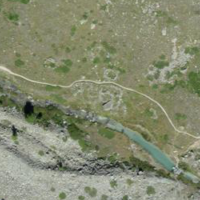
EUNIS habitat code: 48
Species observed at this site:
Ficedula hypoleuca